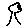
Label: tree